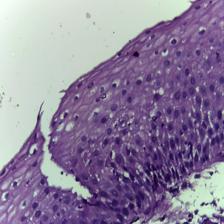
Diagnosis: OSCC